Question: I am new to ios programming working on my first app. I have a tab bar controller with two tabs A and B. Both tabs are connected to table view controller with some data being shown. I want to add a bar button item on the top left "navigation" bar of the table. This would be a slide bar menu navigation item as shown in figure below

However, even though in my storyboard the menu bar button item shows up (as shown in the pic), when I run the program, the table corresponding to tab "A" that gets displayed does not show the menu item.
Solution (see the marked answer and comments) -Basically, you need to embed the table view controller in navigation view controller, set "Top bar" to "Navigation Bar" and then you can add a bar button item.
- Setting the top bar to "Navigation Bar" in attributes of the table view controller is optional.
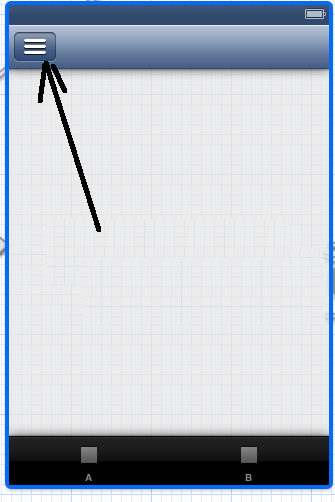
Answer: Instead of inserting the bar button in the tab view controller insert it in view controller "A."